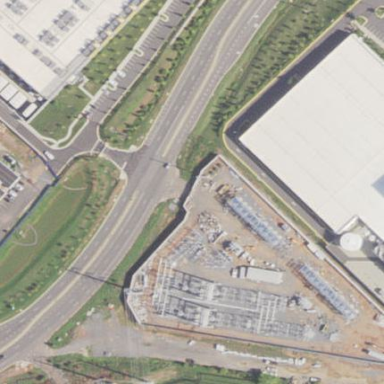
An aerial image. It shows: Power substation enclosed by fence.